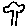
Label: tree